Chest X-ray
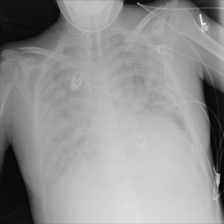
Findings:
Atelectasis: negative
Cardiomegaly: negative
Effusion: negative
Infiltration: negative
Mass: negative
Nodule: negative
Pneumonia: negative
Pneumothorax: negative
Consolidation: negative
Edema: negative
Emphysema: negative
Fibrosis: negative
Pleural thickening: negative
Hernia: negative